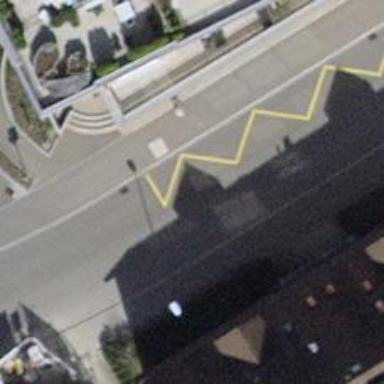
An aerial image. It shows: Bus stop equipped with public transport stop position.